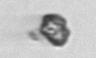
Label: detritus_transparent